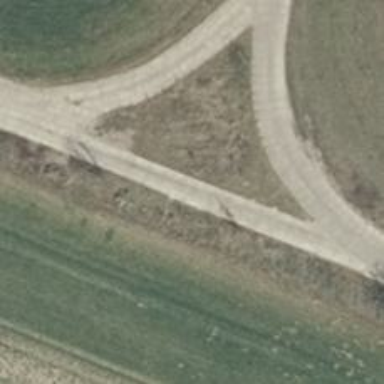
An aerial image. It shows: Track with Grade1 concrete lanes.